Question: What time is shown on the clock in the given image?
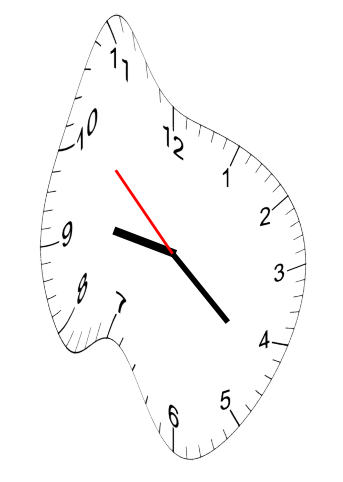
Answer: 09:21:52